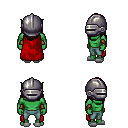
a pixel art fantasy rpg character, male body template, orc, green skin, red cape, teal pants, brown long hairstyle, metal helm, leather bracers, white slippers, four views (front, back, left, right), 2x2 character sprite sheet, small pixel art, hard edges, no anti-aliasing